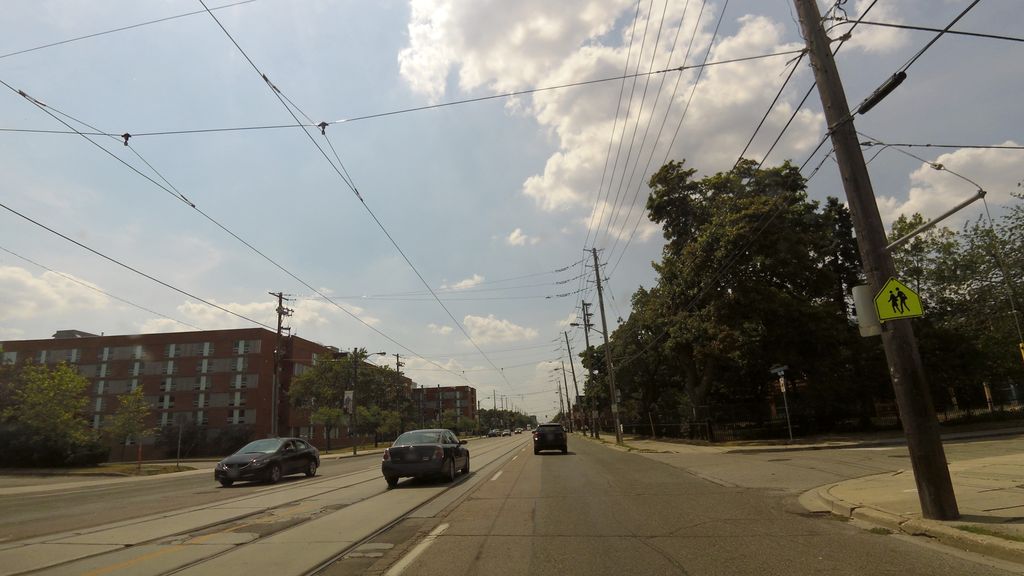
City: toronto